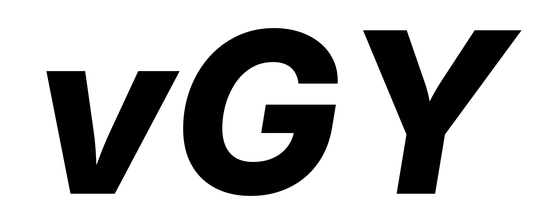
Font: Inter-Italic_ExtraBold_Italic